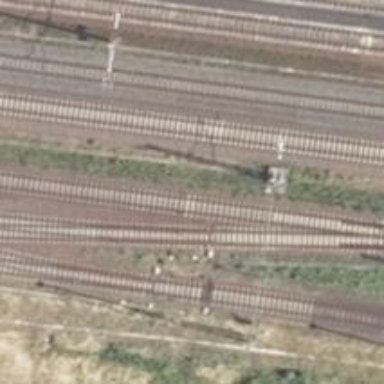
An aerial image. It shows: Railway switch with the turnout side on the right.